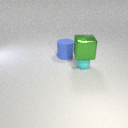
small cyan rubber sphere below large green metal cube